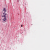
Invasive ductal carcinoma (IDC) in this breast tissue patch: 0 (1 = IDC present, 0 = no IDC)